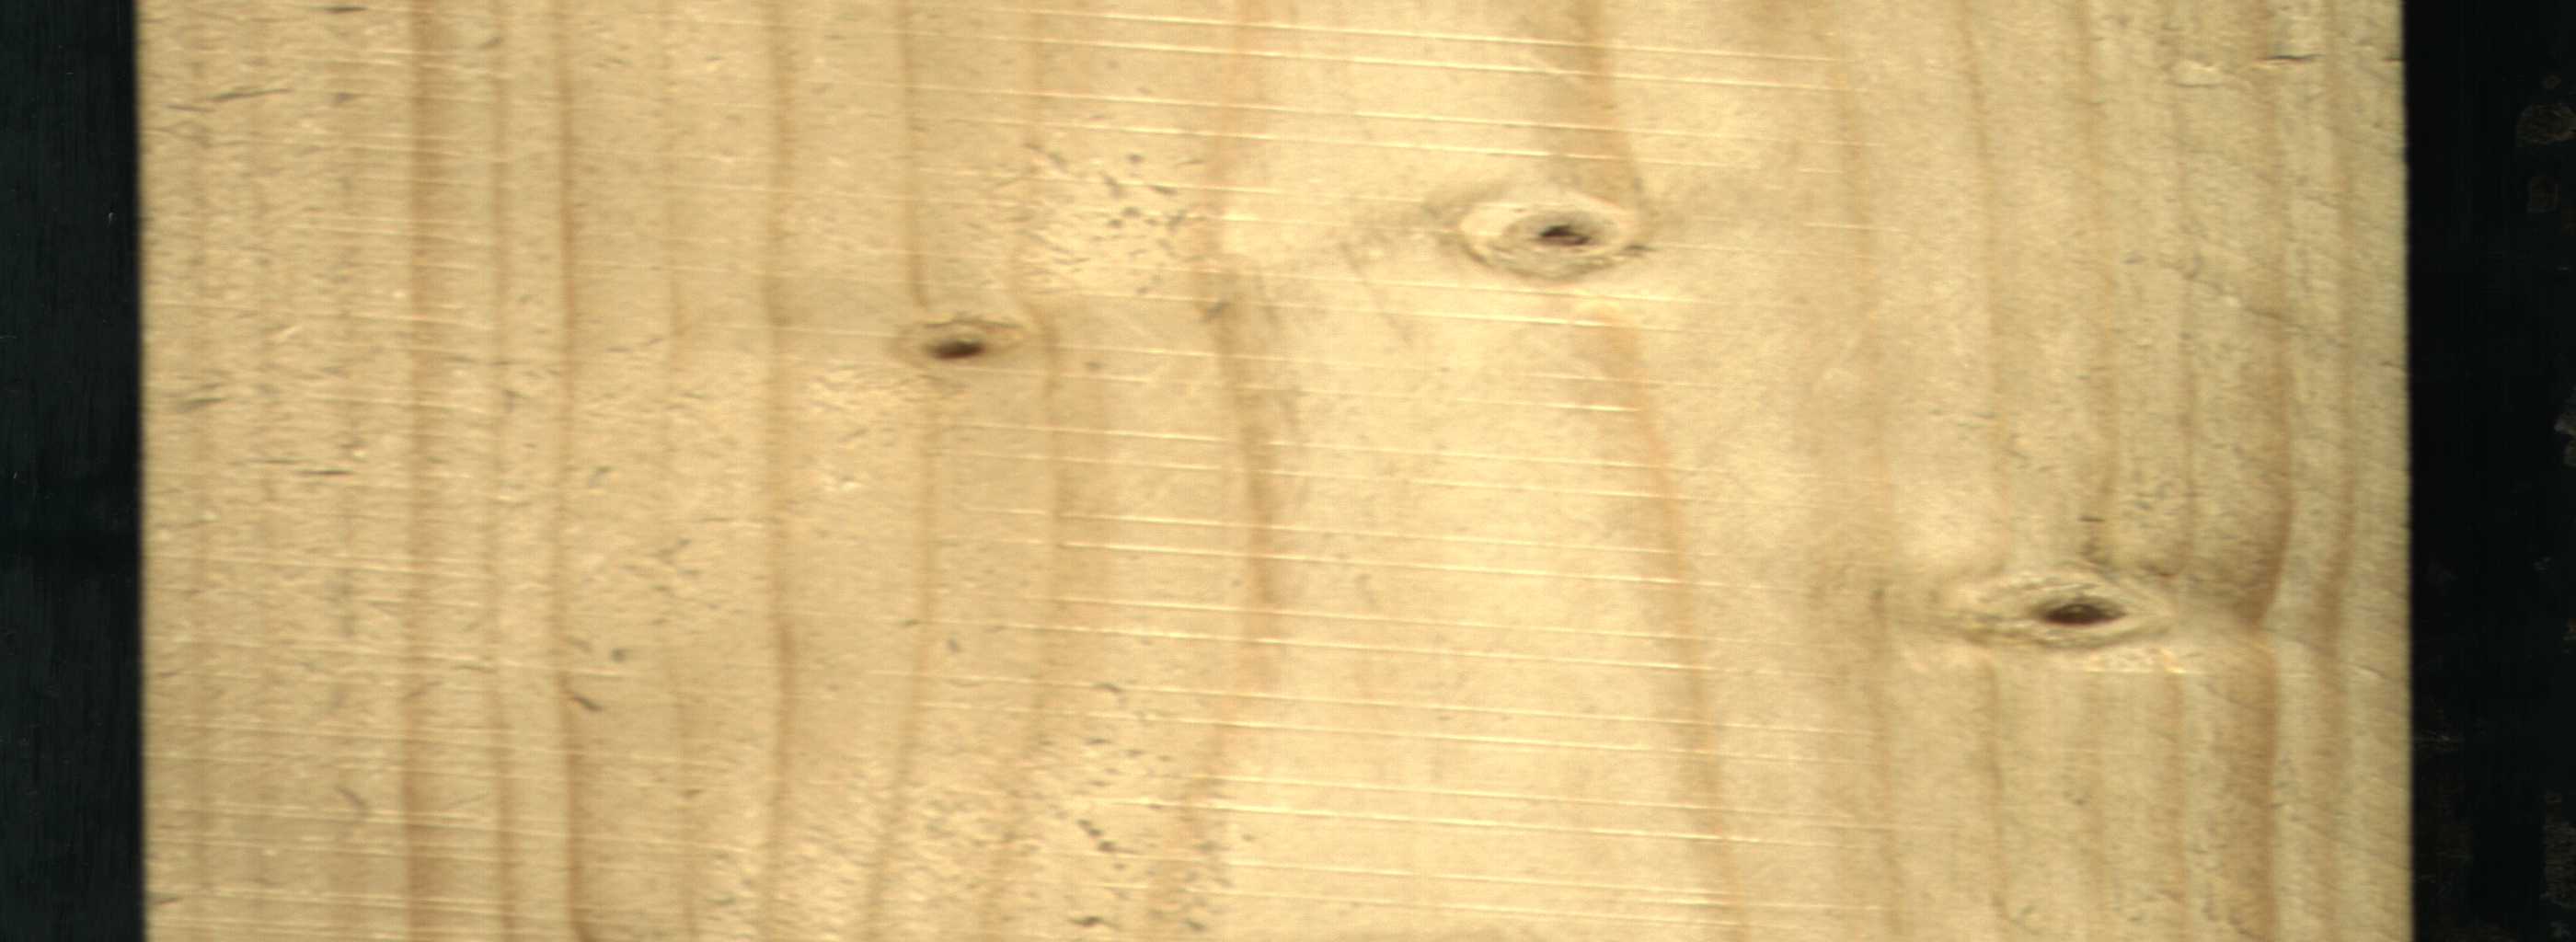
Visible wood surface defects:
Live_Knot
Live_Knot
Live_Knot